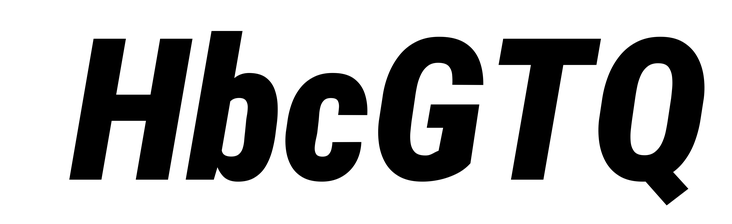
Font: Roboto-Italic_Condensed_Black_Italic